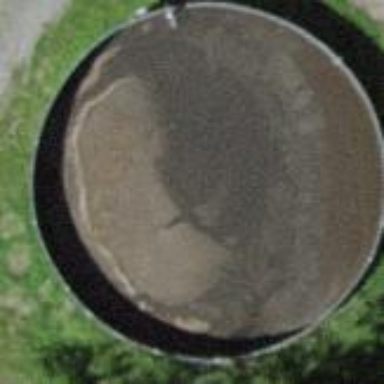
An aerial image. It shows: Storage tank with man-made structure.